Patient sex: M
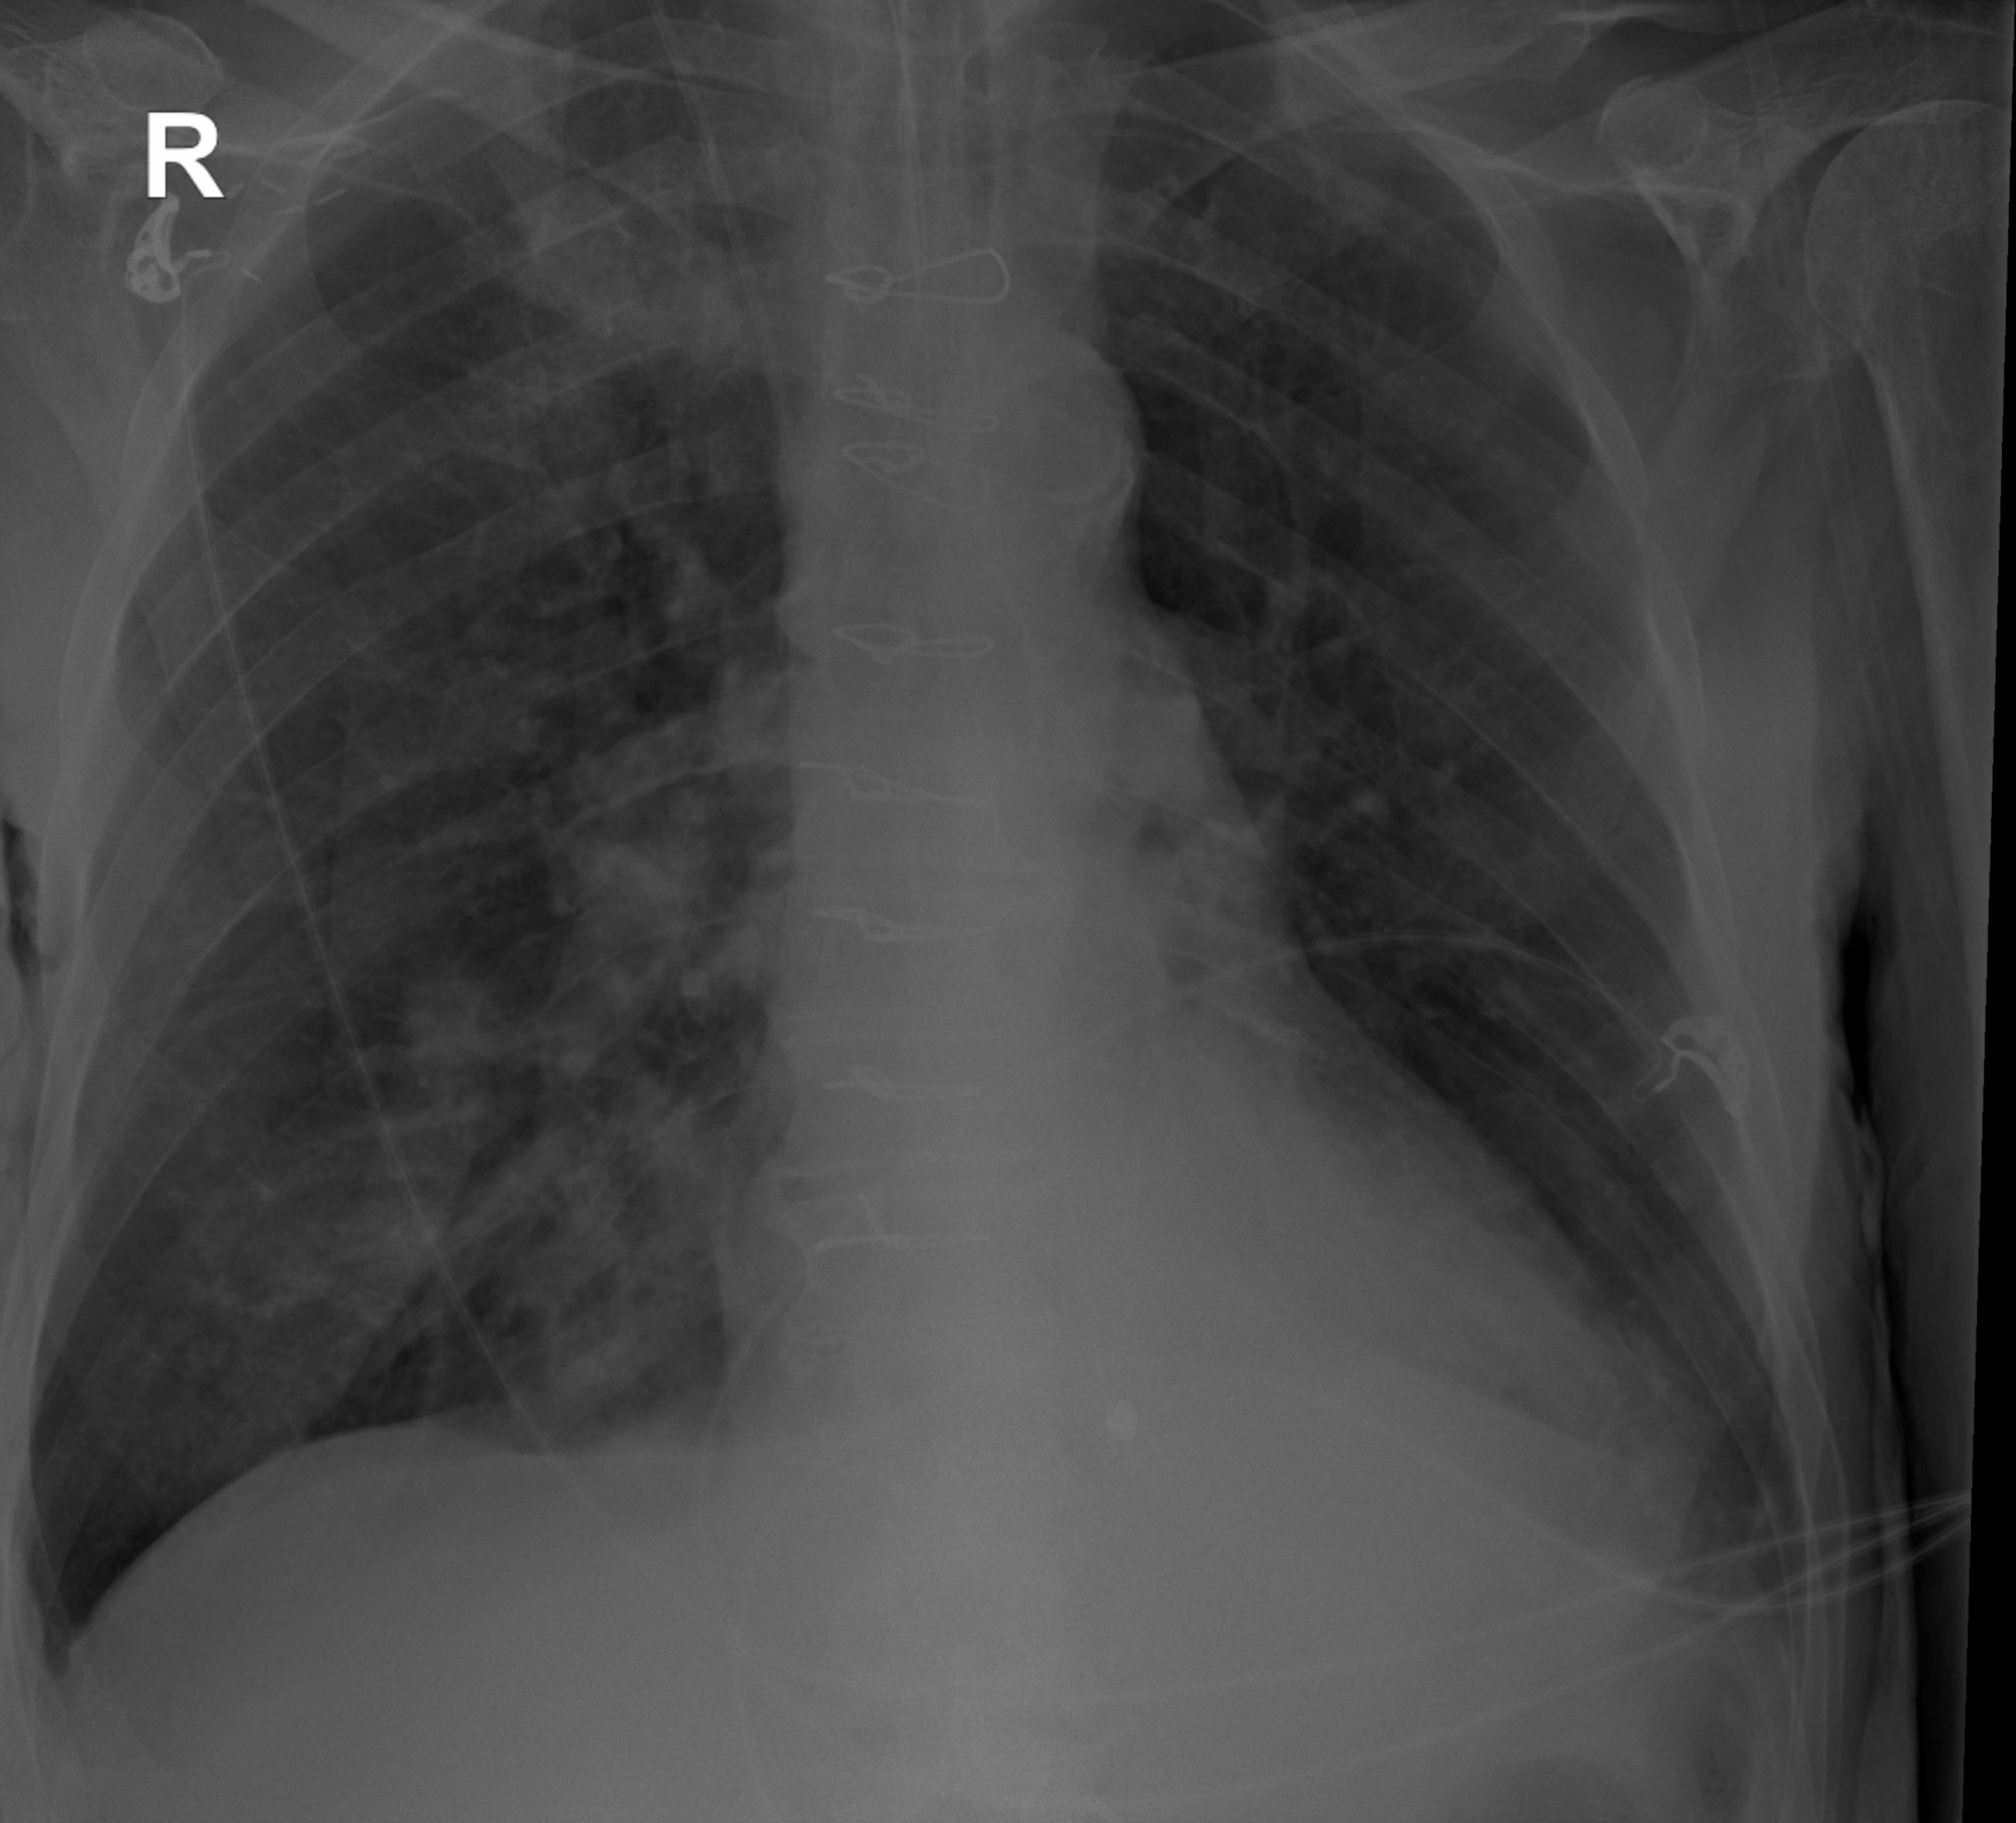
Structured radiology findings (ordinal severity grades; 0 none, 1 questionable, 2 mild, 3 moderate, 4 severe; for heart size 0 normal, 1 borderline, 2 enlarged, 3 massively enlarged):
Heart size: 2
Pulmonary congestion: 2
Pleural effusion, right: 0
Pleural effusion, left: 0
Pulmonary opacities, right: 3
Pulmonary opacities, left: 1
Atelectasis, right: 2
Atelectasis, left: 2